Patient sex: F
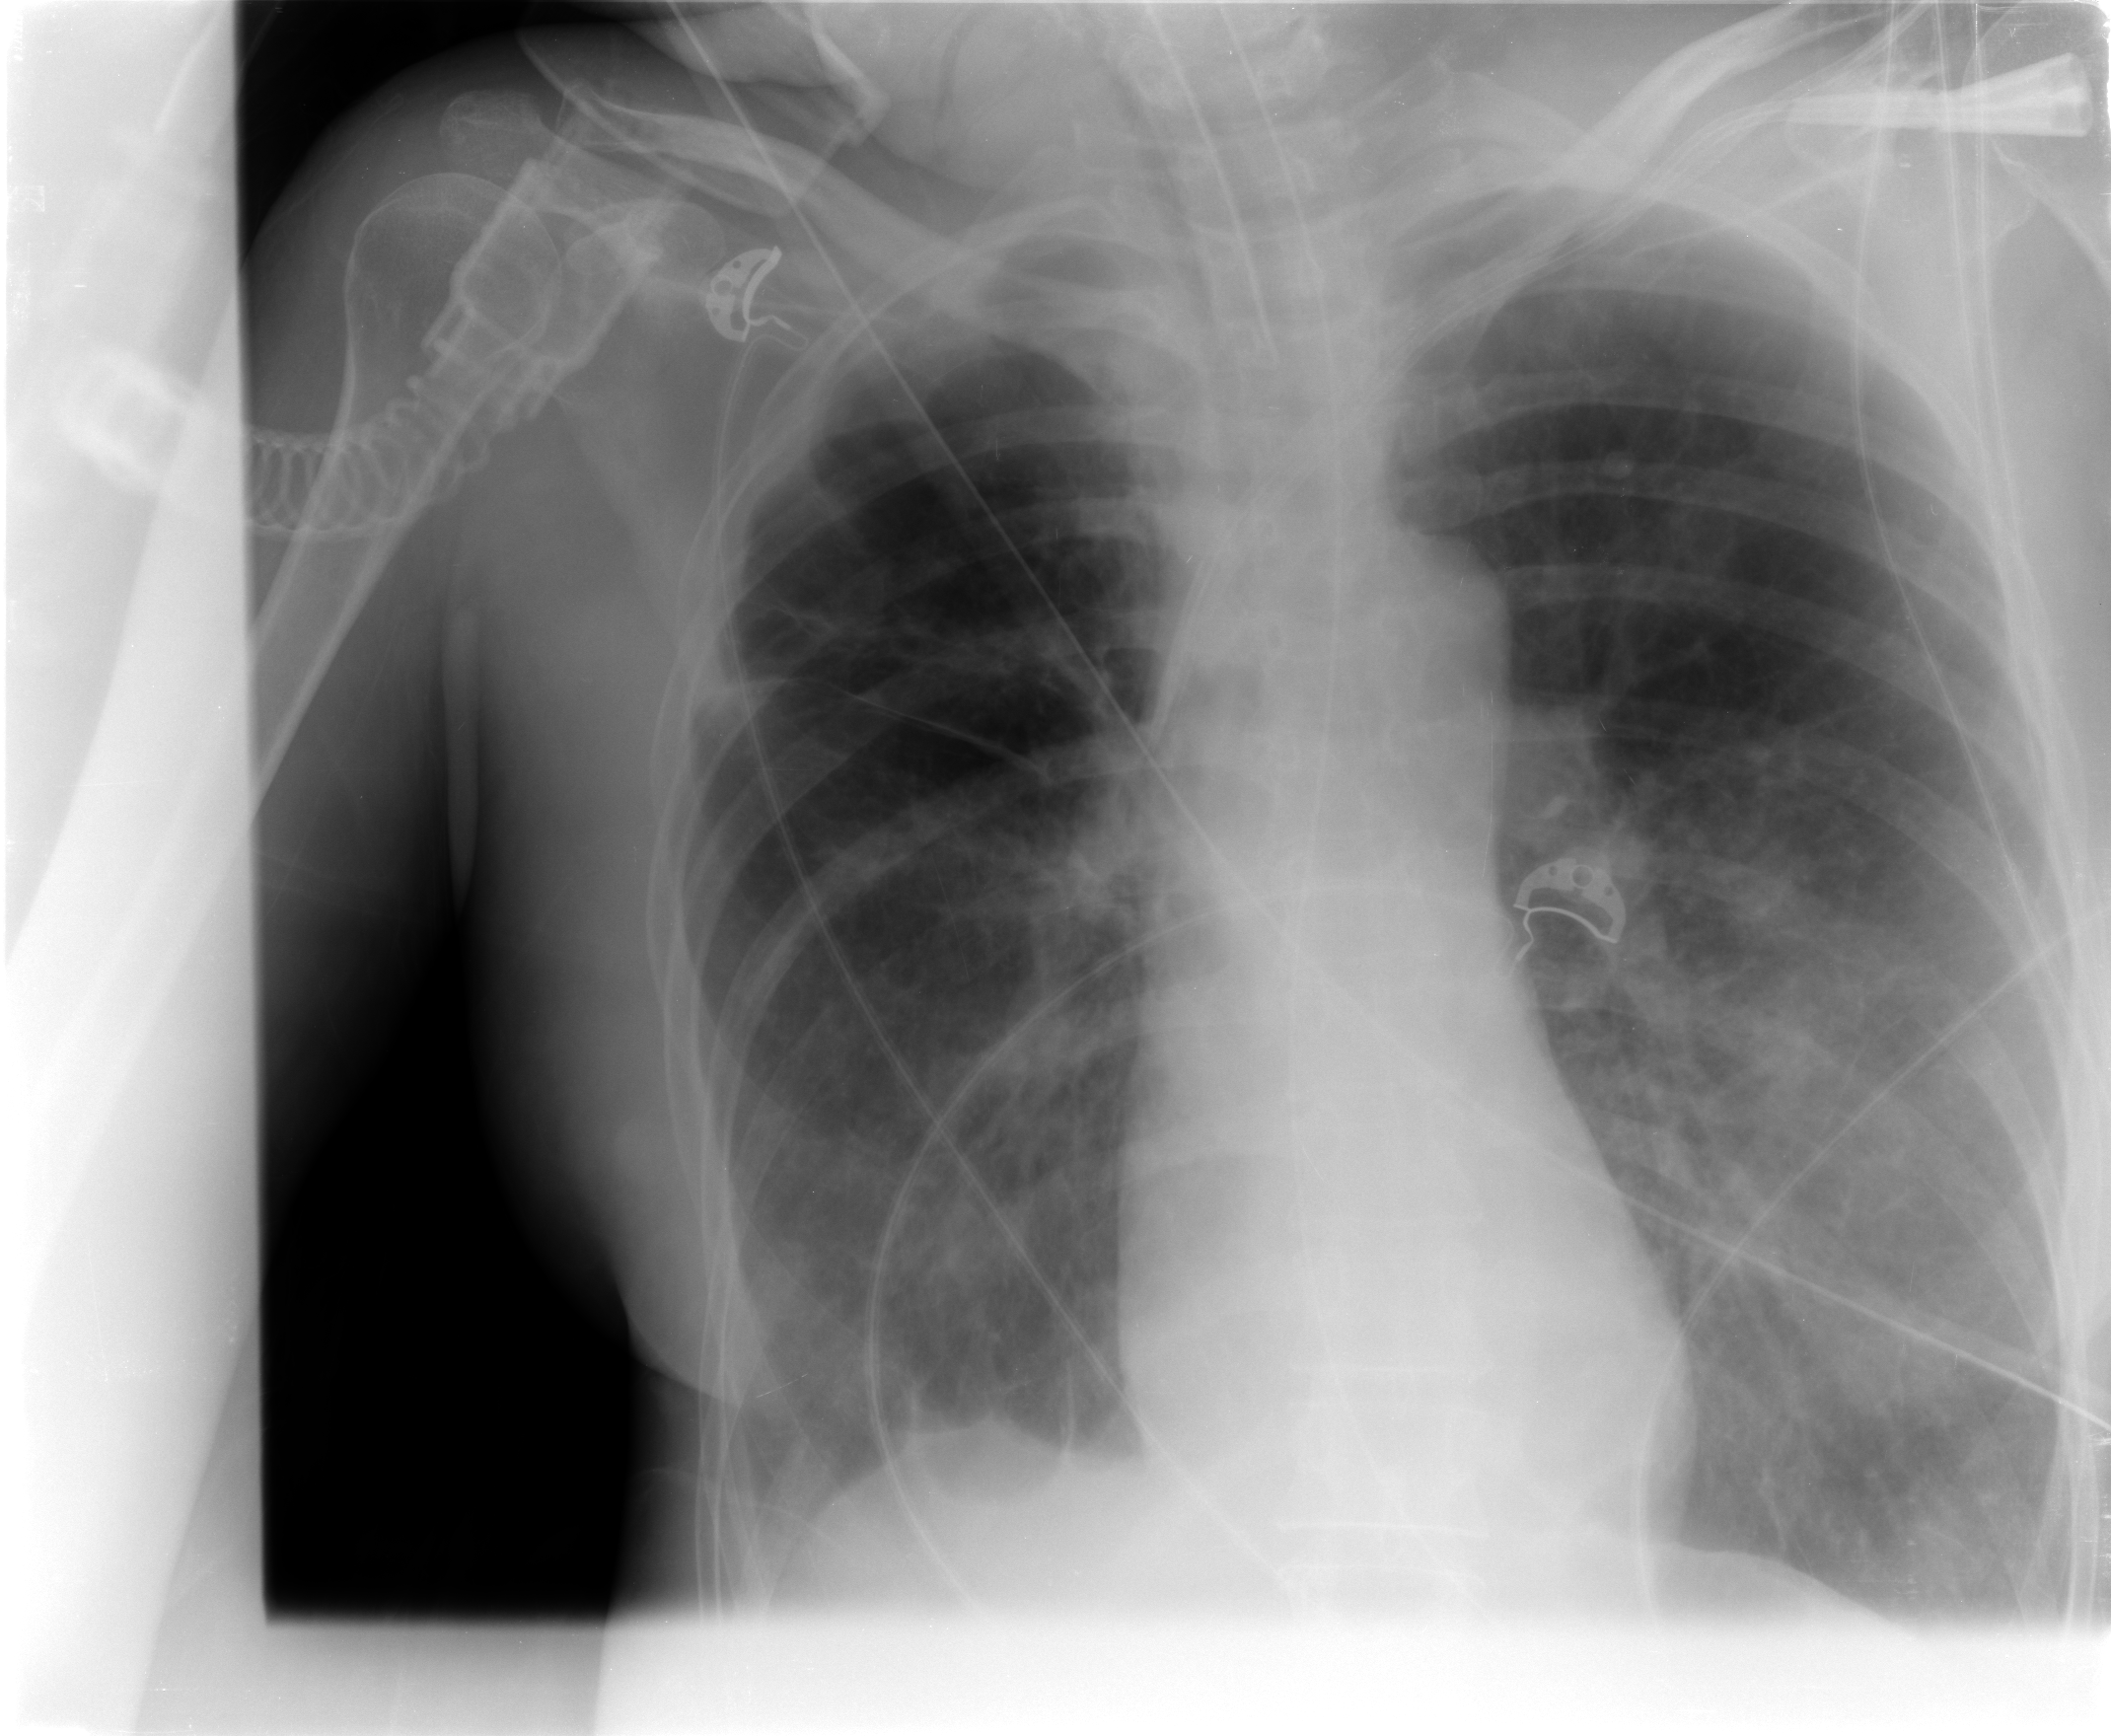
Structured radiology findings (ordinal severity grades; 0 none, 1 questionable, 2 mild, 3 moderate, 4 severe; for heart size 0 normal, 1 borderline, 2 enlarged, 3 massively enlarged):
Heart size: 0
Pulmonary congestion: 0
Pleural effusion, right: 0
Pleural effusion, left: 0
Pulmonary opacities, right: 2
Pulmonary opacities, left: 2
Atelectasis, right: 2
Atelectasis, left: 2